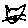
Label: cat